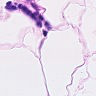
Metastatic tissue present: no